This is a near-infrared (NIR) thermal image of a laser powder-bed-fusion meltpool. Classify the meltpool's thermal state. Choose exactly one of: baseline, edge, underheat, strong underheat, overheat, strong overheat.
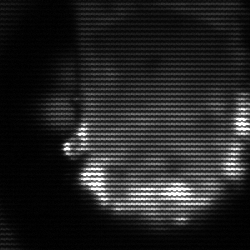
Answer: baseline